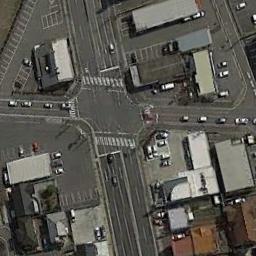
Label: intersection